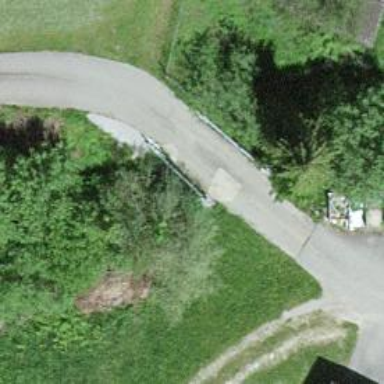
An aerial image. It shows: Service road that includes bridge.